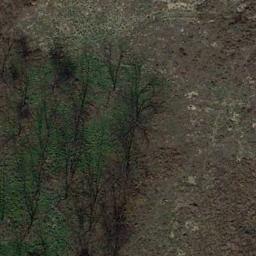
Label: meadow